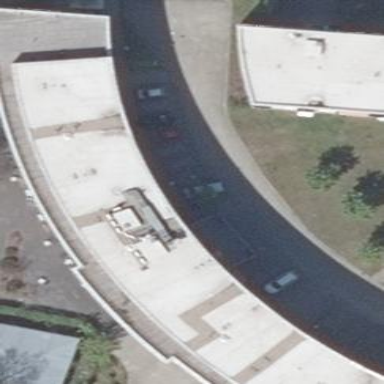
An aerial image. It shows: Nursing home building with flat roof.